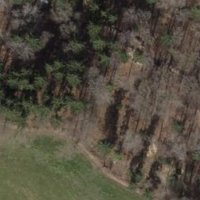
EUNIS habitat code: 41
Species observed at this site:
Capreolus capreolus